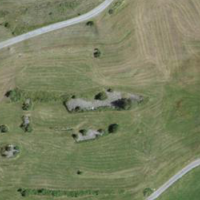
EUNIS habitat code: 26
Species observed at this site:
Campanula glomerata
Phyteuma orbiculare